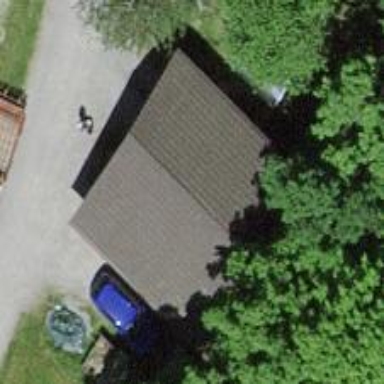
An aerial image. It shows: Hut with gabled roof.